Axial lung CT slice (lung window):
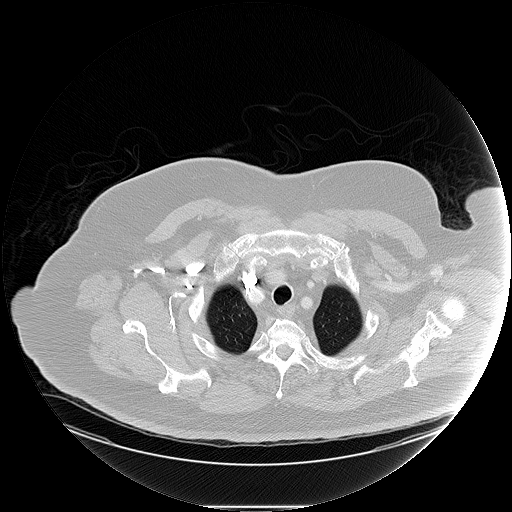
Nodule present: no